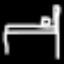
Label: bed